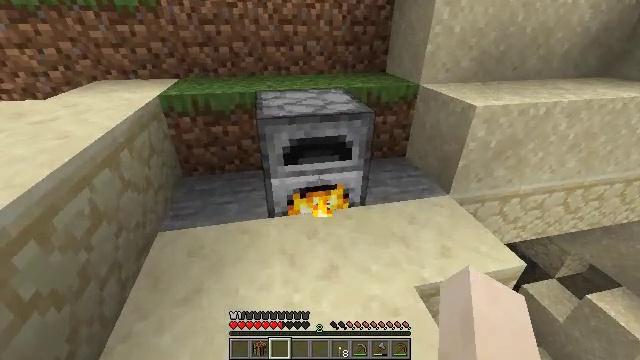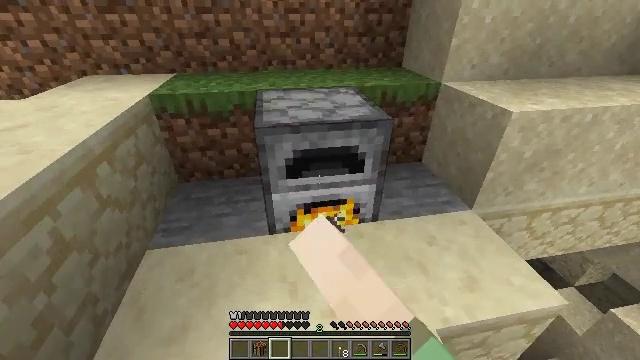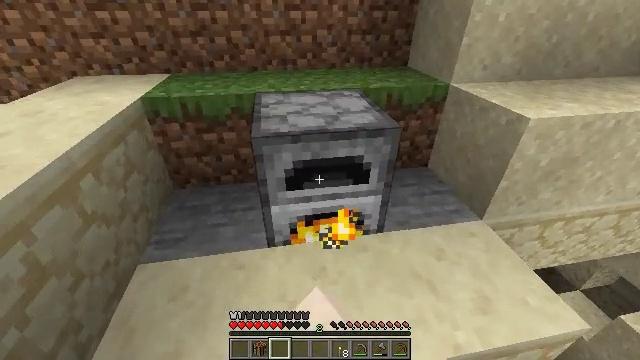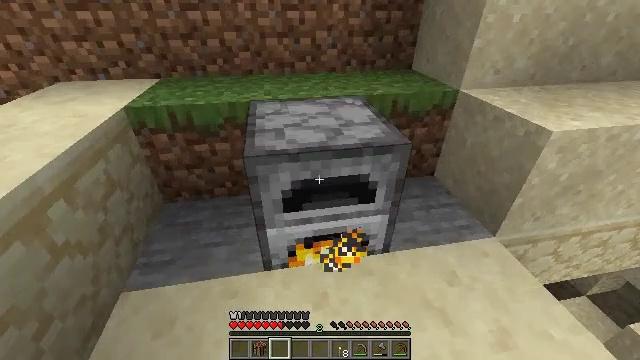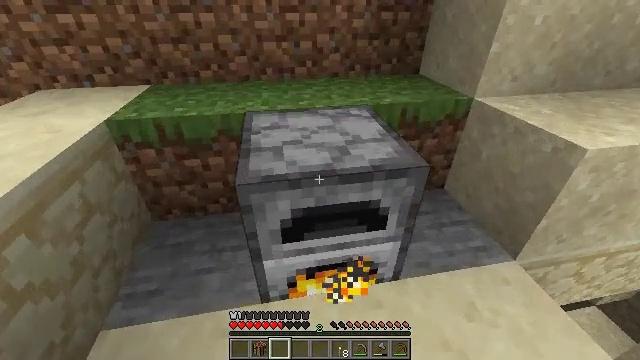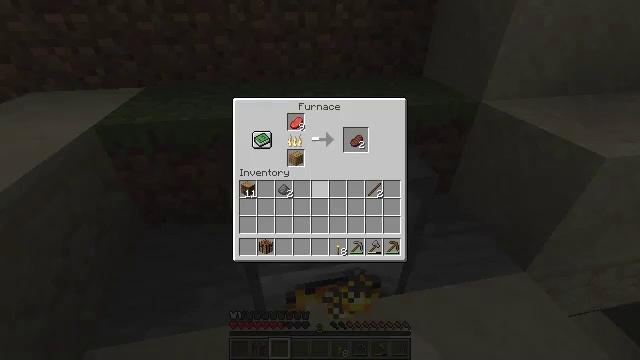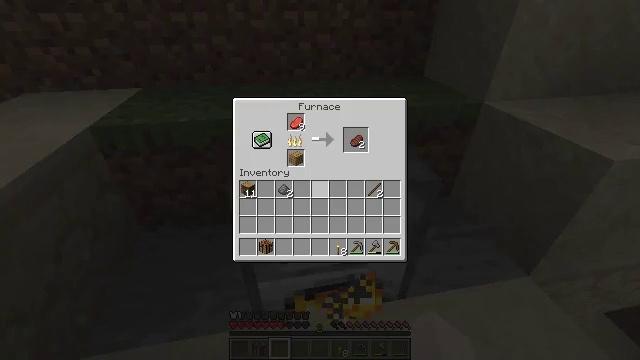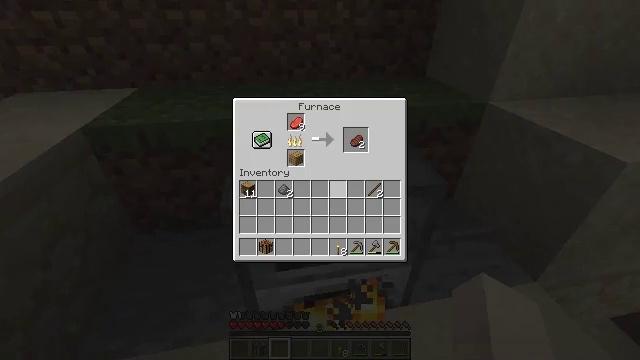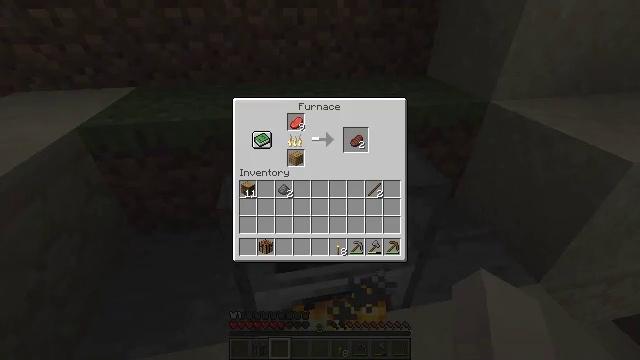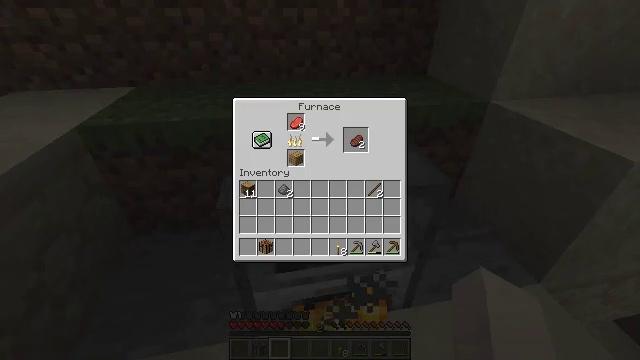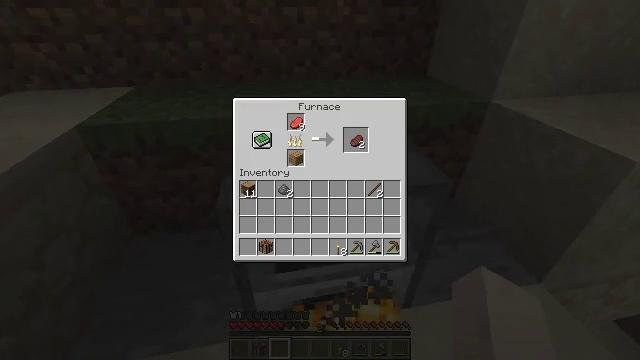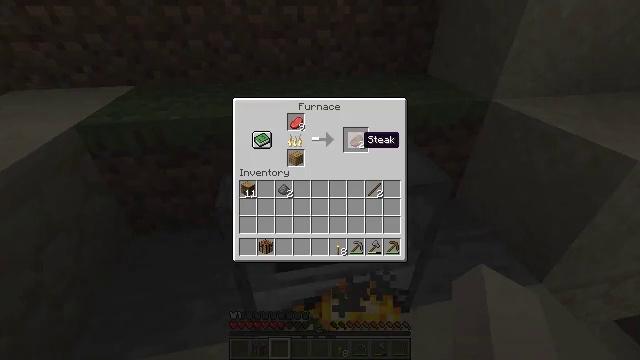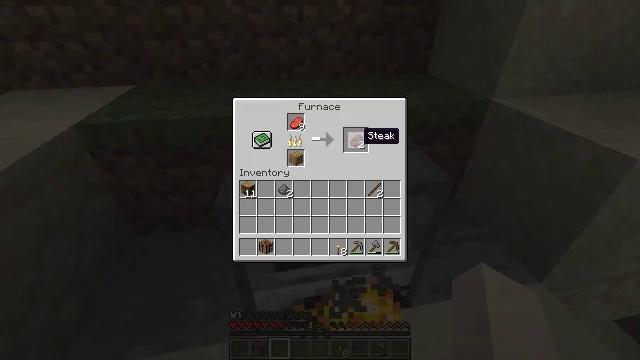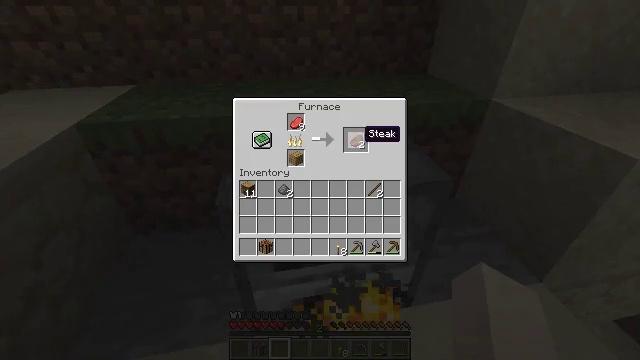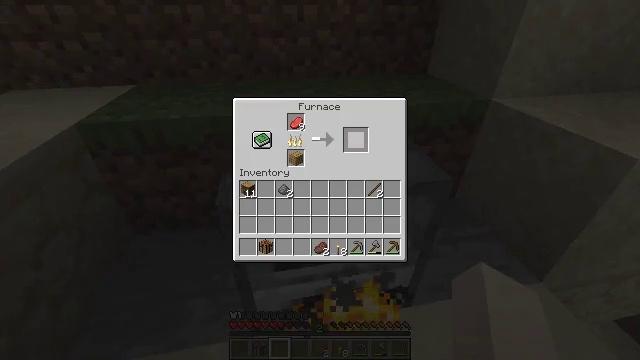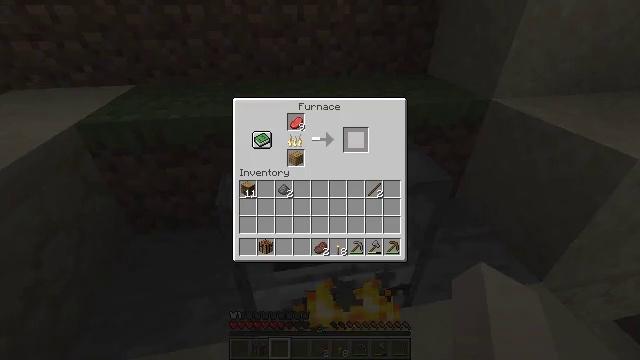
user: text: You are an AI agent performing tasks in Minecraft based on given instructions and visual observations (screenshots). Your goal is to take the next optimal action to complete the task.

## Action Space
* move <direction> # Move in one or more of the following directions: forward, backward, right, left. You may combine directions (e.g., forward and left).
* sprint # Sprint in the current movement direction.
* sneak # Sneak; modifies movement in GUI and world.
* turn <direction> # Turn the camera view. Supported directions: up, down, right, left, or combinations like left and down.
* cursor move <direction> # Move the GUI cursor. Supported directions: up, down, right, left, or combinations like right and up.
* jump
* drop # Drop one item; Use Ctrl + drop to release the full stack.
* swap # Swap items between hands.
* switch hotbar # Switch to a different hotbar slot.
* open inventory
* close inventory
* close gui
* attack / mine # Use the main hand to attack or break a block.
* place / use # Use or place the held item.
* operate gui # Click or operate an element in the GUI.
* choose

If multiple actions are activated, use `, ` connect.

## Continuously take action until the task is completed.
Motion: motion action
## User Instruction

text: Use raw beef and coal to make cooked beef.
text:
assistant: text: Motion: move forward, turn left and down, use / place
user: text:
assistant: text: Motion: move forward, use / place
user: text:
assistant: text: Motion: move forward
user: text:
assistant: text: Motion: move forward
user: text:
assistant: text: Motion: open gui
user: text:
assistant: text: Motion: sneak
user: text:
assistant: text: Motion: sneak, cursor move right
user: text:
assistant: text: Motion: sneak, cursor move right
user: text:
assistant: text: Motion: sneak, cursor move right and up
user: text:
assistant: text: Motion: sneak
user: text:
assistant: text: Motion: sneak, cursor move up
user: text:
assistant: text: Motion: sneak
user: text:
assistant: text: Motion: sneak
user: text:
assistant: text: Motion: sneak, operate gui
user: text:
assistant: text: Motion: sneak, operate gui
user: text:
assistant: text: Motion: sneak
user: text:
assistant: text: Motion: close gui
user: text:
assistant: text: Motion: turn right, open inventory
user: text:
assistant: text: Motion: no_op